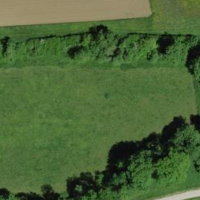
EUNIS habitat code: 25
Species observed at this site:
Corvus corone
Cyanistes caeruleus
Sturnus vulgaris
Emberiza citrinella
Dendrocopos major
Streptopelia decaocto
Passer domesticus
Buteo buteo
Passer montanus
Columba palumbus
Carduelis carduelis
Turdus merula
Parus major
Erithacus rubecula
Milvus milvus
Pica pica
Ciconia ciconia
Falco tinnunculus
Picus viridis